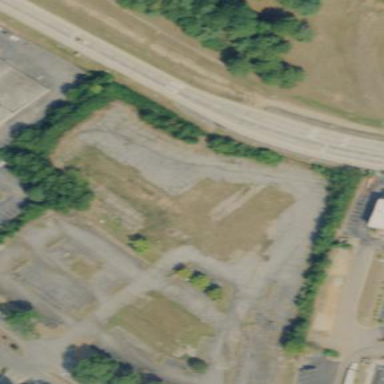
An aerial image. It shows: Brownfield site.